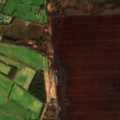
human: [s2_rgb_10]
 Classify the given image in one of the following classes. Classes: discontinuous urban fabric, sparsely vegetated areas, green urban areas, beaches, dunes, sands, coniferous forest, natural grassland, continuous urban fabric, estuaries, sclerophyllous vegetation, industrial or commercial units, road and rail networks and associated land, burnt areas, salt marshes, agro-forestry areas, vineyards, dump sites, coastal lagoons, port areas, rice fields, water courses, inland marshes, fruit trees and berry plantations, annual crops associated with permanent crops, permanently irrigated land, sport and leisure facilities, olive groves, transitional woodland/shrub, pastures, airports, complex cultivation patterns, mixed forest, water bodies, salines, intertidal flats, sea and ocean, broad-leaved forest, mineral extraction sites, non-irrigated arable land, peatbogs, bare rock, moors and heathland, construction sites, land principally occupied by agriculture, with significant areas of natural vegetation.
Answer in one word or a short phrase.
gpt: pastures, peatbogs